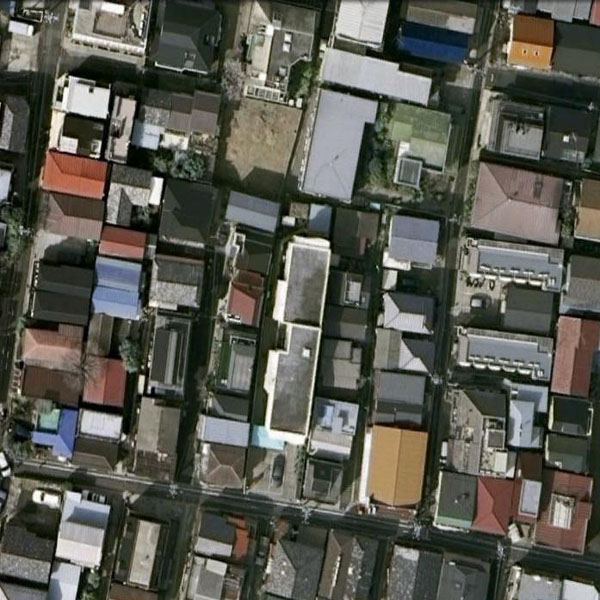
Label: DenseResidential